Field crop: tomato
Growth stage: 2
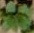
Species: solanum